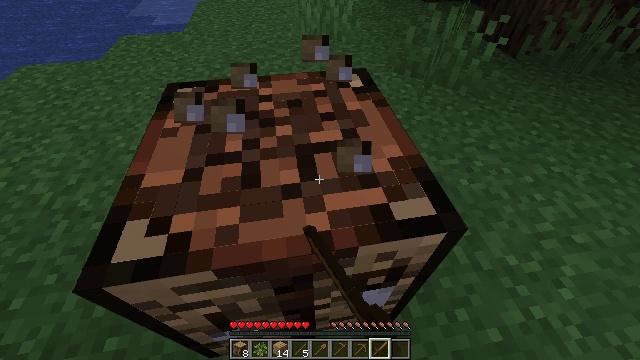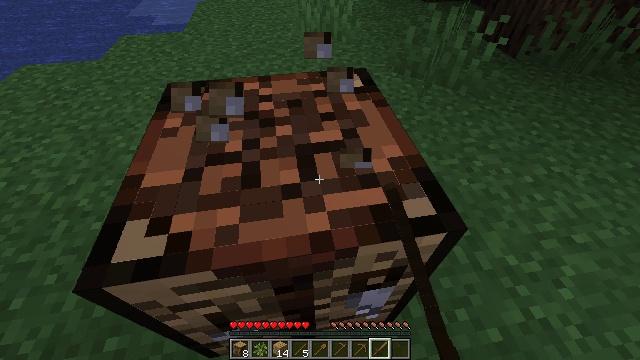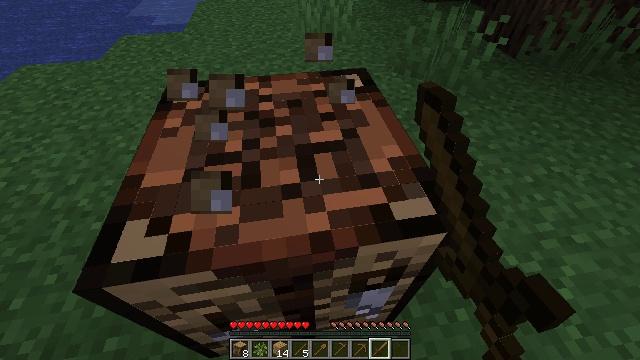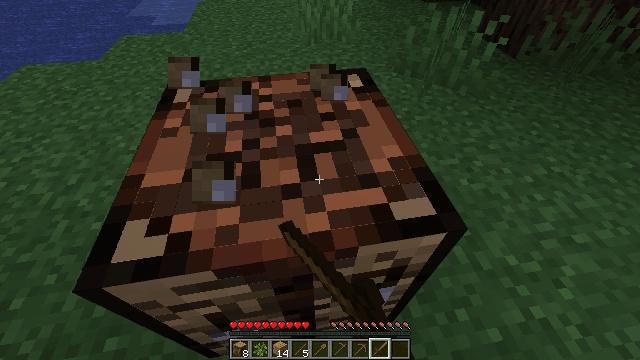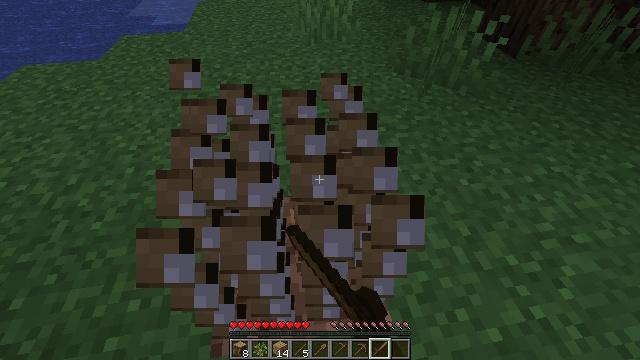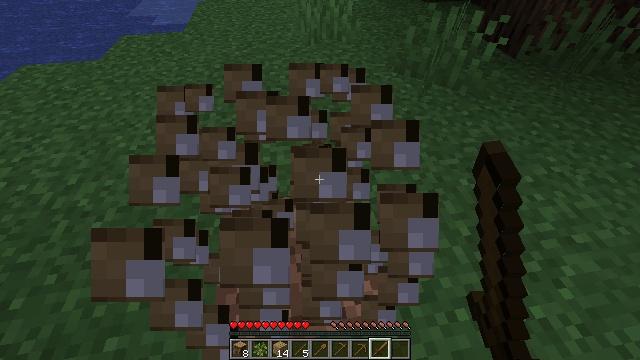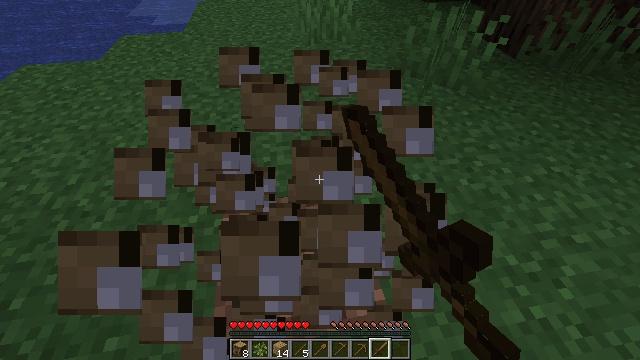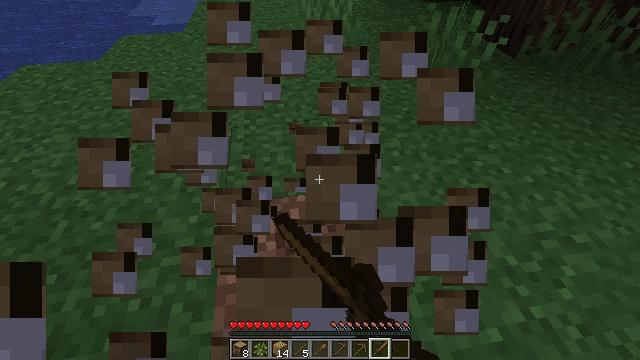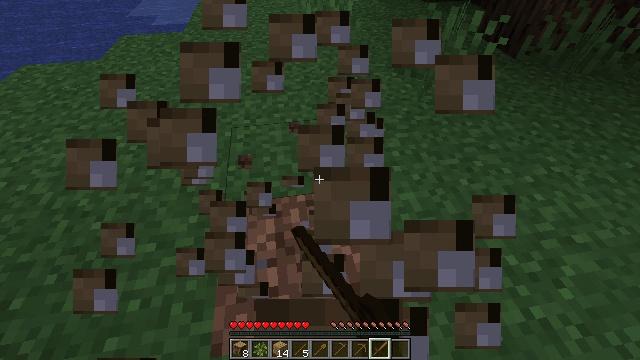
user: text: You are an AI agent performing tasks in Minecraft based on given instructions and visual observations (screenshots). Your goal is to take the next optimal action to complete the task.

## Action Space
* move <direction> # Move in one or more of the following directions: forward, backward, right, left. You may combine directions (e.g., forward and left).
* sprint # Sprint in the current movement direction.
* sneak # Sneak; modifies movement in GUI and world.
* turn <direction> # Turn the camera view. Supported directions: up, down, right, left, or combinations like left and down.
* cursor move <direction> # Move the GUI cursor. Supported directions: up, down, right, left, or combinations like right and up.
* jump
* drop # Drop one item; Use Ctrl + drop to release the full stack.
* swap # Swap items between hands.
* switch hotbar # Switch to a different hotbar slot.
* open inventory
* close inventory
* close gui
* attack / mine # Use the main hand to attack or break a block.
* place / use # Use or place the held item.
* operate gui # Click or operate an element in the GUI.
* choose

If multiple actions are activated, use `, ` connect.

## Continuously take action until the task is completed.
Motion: motion action
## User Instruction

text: Put back the crafting table.
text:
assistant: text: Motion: attack / mine
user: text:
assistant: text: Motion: attack / mine
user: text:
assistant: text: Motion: attack / mine
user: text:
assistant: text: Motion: attack / mine
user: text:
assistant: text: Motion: attack / mine
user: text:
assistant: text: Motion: attack / mine
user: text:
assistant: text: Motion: attack / mine
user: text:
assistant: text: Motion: attack / mine
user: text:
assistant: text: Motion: attack / mine